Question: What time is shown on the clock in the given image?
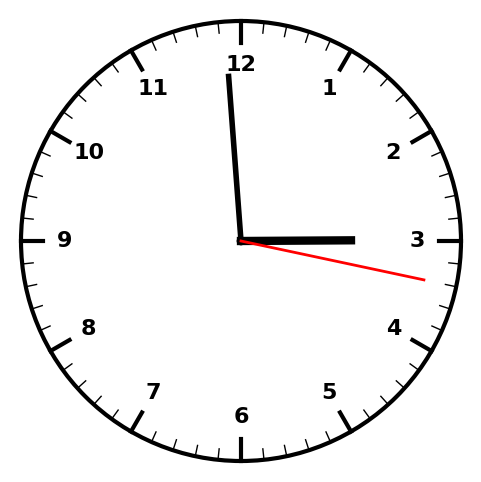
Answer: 02:59:17